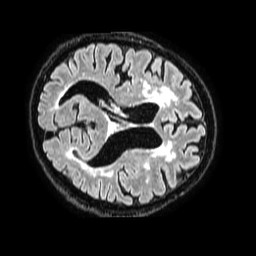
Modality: FLAIR
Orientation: axial
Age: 54
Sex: male
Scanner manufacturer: philips
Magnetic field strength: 1.5 T
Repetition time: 4.8 s
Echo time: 0.3 s